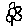
Label: flower